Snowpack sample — Rabbit Ears Pass, Jackson County, Colorado, USA (12/17/25, 1:08 PM MST)
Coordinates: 40.387, -106.625
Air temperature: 34 °F
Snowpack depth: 46 cm
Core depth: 30 cm
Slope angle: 6°, slope face: 165°
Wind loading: medium
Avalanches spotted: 0
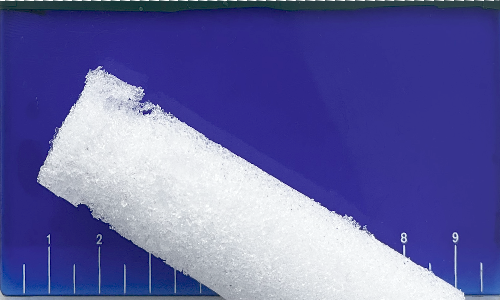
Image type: core
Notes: No avalanches spotted nearby, although collected in a meadowy area with minimal risk on this face of the pass.